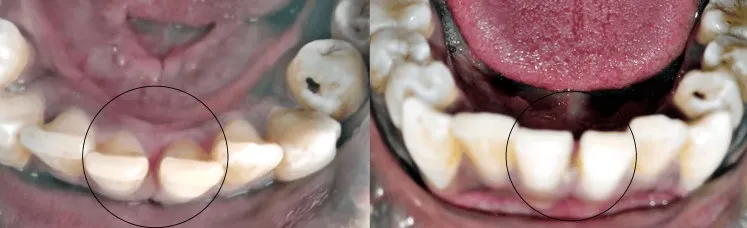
3 months follow-up visit showing no recurrence. . Image credit: Prasanna Sonar.
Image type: medical_photograph (oral_photograph)